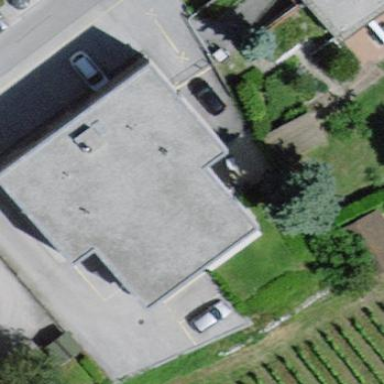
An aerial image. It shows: Flat-roofed apartment building.